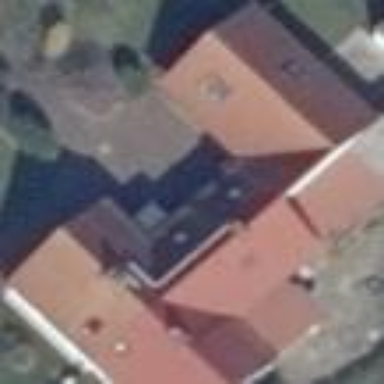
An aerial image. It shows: Semidetached house.